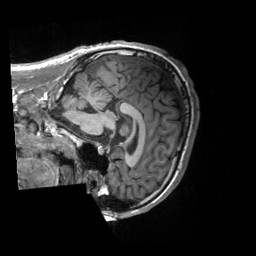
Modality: T1w
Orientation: sagittal
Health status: healthy
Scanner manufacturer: siemens
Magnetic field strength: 3 T
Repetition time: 2.3 s
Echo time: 0.00228 s